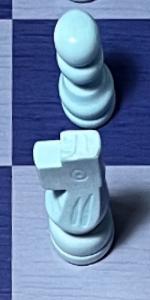
Label: Knight_White